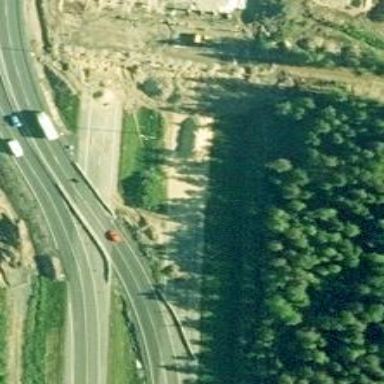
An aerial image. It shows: Motorway junction.